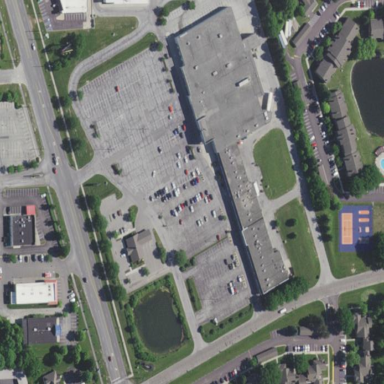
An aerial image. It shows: Retail area.